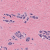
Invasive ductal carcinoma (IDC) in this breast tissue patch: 1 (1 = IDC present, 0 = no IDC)